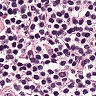
Metastatic tissue present: no